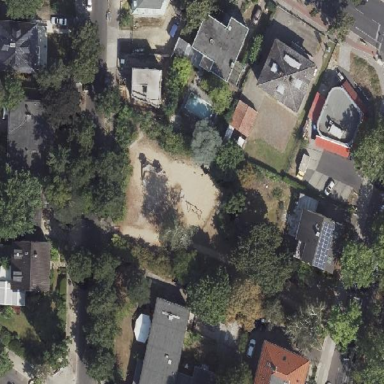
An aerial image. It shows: Playground area for leisure activities on the land.